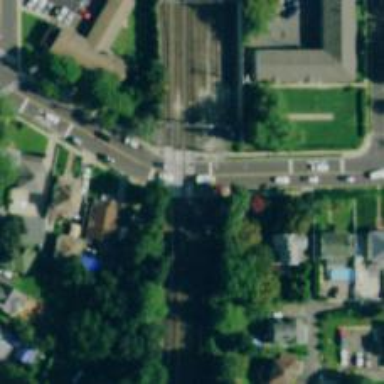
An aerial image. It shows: Crossing for the railway.